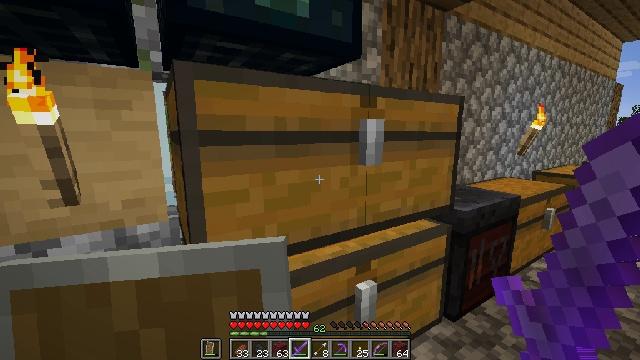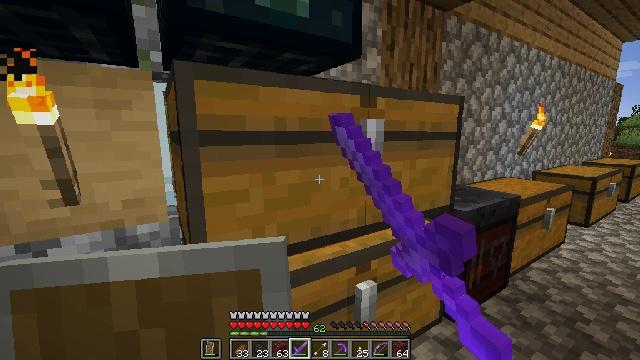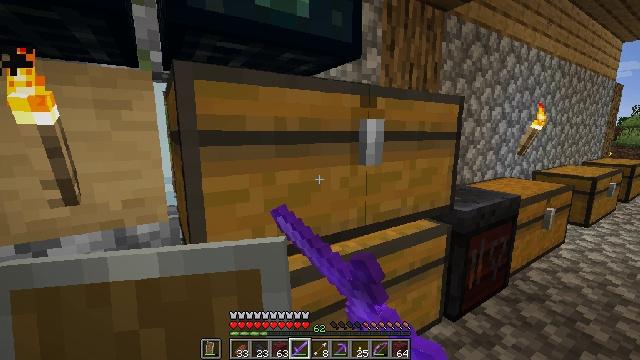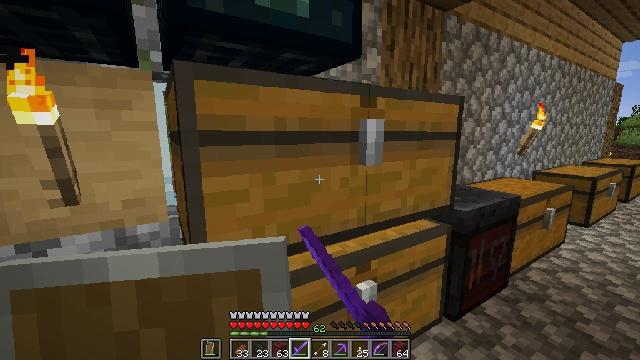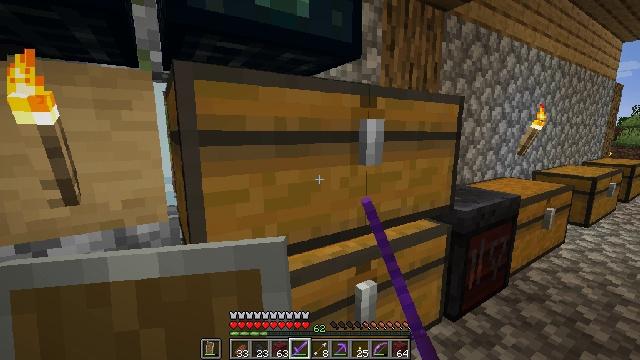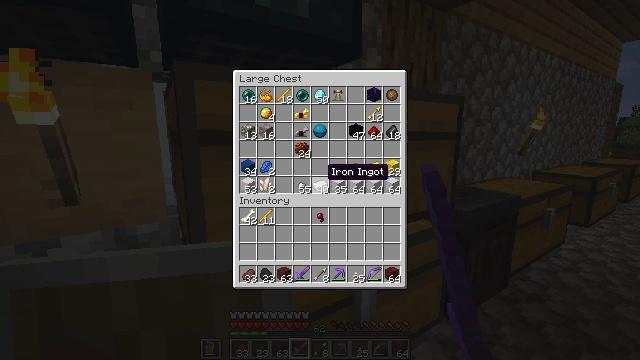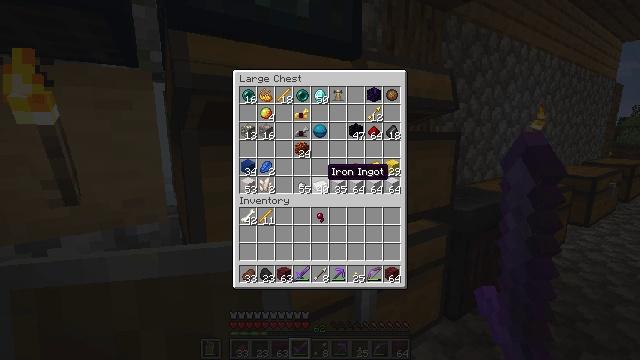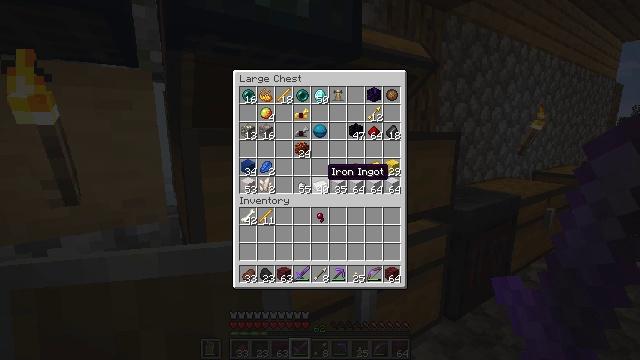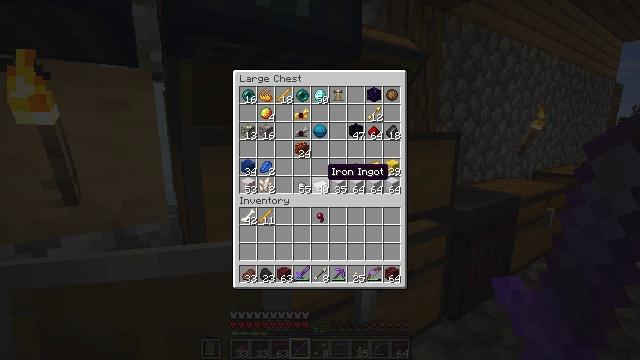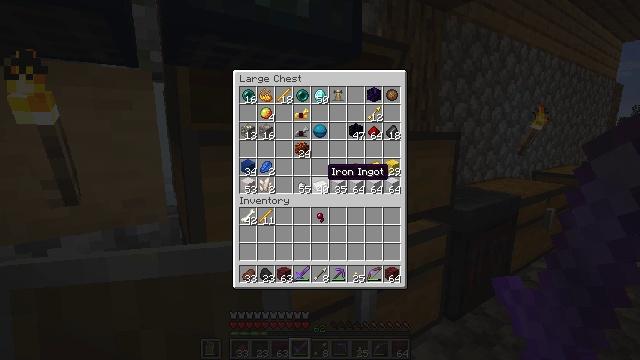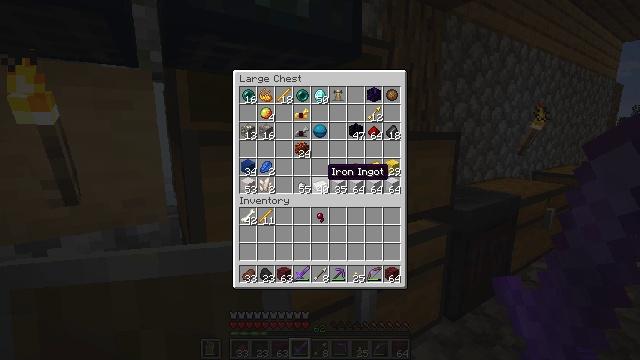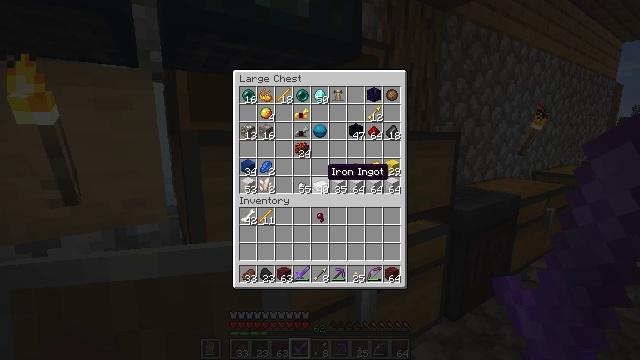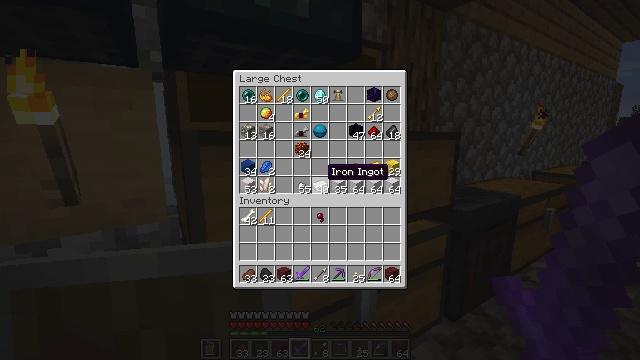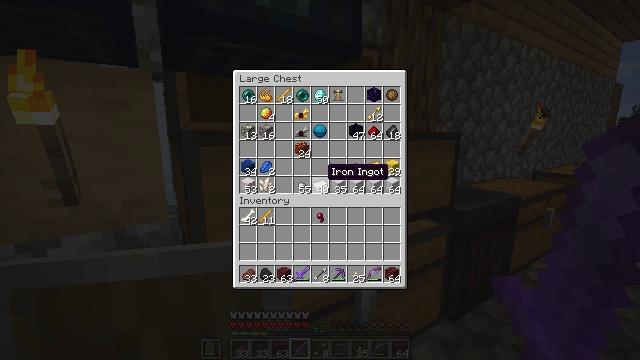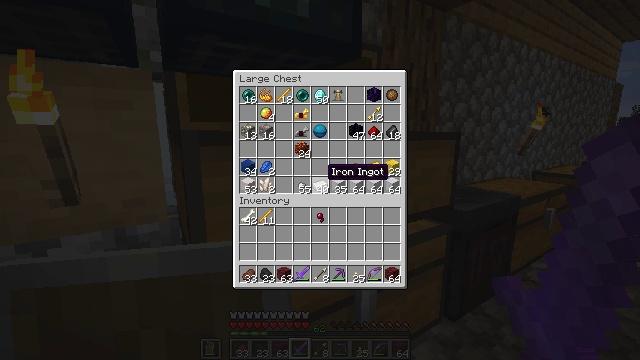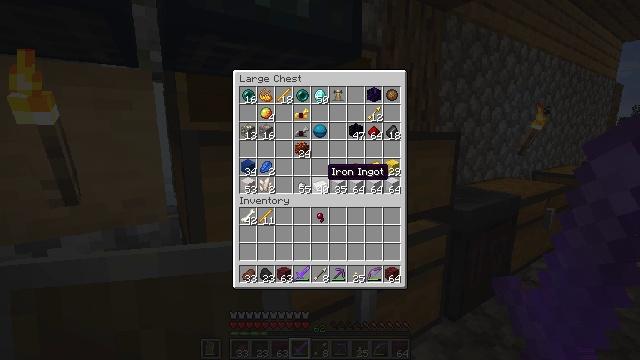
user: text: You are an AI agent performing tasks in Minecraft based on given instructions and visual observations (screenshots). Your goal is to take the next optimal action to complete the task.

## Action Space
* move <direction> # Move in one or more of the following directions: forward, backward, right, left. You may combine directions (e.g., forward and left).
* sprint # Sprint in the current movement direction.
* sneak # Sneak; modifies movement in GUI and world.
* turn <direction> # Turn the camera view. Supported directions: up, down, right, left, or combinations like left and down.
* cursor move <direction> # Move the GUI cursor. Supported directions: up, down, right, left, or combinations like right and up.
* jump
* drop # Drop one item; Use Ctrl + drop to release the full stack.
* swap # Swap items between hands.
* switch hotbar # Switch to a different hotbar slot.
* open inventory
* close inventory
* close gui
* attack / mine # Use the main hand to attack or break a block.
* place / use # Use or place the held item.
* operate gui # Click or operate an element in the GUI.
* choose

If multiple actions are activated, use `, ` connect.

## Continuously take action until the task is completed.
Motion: motion action
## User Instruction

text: Get an ender eye by combining ender pearl and blaze powder in the crafting table.
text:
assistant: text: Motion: use / place
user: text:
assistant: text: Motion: use / place
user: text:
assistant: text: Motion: no_op
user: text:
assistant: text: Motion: no_op
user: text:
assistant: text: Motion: no_op
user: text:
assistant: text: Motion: no_op
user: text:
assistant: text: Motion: no_op
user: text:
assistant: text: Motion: no_op
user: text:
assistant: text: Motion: no_op
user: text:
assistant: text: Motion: no_op
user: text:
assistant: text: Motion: no_op
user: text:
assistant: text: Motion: no_op
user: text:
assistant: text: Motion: no_op
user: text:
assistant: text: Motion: no_op
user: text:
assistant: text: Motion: no_op
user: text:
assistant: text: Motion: no_op
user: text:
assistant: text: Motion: no_op
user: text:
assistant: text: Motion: no_op
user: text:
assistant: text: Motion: no_op
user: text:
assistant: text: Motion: no_op
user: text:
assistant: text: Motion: turn up
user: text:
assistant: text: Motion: turn up
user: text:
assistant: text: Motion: turn up
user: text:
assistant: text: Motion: turn up
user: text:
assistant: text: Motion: no_op
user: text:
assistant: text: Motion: no_op
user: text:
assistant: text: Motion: no_op
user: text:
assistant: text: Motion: turn down
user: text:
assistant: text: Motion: turn down
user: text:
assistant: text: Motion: sneak, turn down